Question: Well from last few months, i am looking for one solution, but couldn't find the exact answer to this question
The problem is :
Suppose i have this image with me(shown below), and i have to show a inner border around this image and i think showing border around this would be best through graphics,
but graphics has some limited number of functions like drawRect, drawRoundedRect etc,
I also have seen Path.as from Senocular.com,
The thing which i want to know, is it possible to draw a inner border around this shape or any other irregular shape(through graphics, i need to find the border pixels around the image, i guess),
i don't want to use any dotted line(another image over this image) as a border, i know thats a solution, :-), but this time things are pretty based on calculation, so any one of you have any working algorithm or any things like that which could let me draw dotted border around any sort of shape, that would be much helpful,
I am flex developer, so i should tell you this image is in some canvas, i am drawing the bitmap data of this image in to the canvas
Thank You

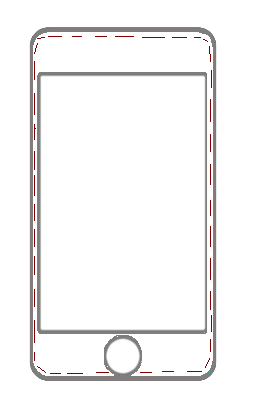
Answer: You could use the simple getBounds or getBoundsRect properties if your symbols are pretty basic (not masked). If they're more complex, you might find this useful:
'''
public function getFullBounds ( displayObject:DisplayObject ) :Rectangle
{
var bounds:Rectangle, transform:Transform, toGlobalMatrix:Matrix, currentMatrix:Matrix;
transform = displayObject.transform;
currentMatrix = transform.matrix;
toGlobalMatrix = transform.concatenatedMatrix;
toGlobalMatrix.invert();
transform.matrix = toGlobalMatrix;
bounds = transform.pixelBounds.clone();
transform.matrix = currentMatrix;
return bounds;
}
'''
Care of: <URL>